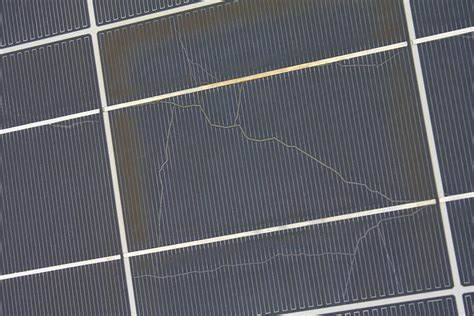
Label: Electrical-damage